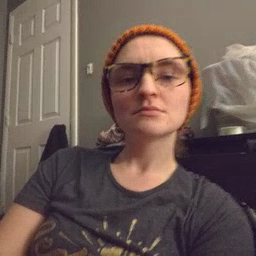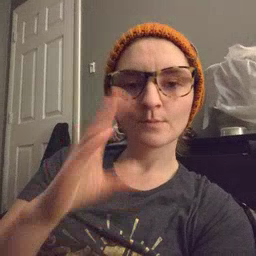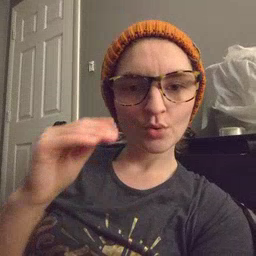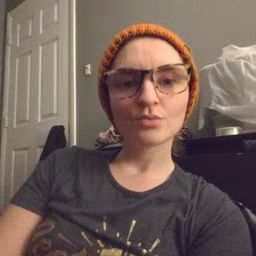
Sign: boy